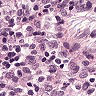
Metastatic tissue present: no